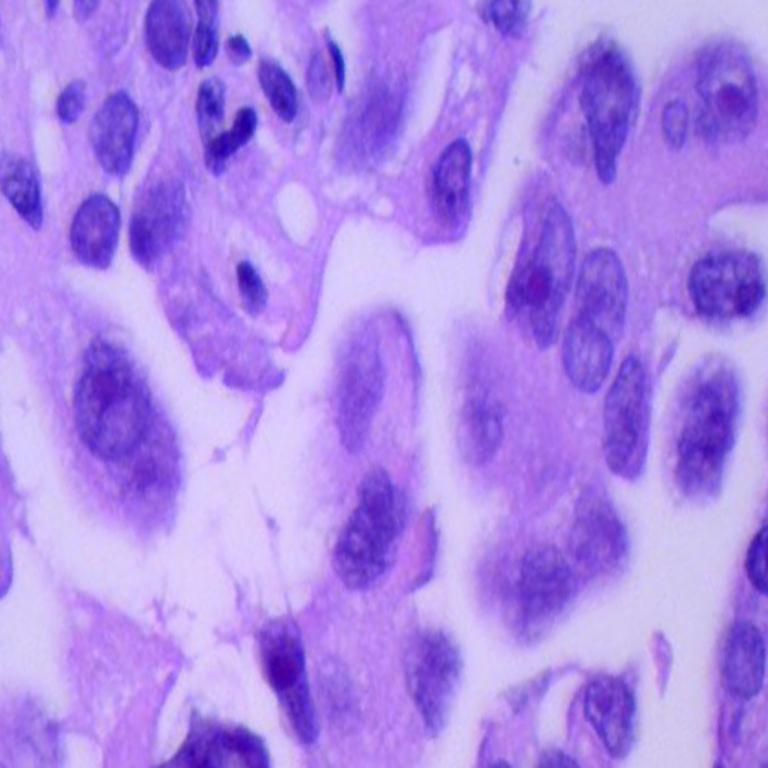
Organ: lung
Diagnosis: adenocarcinomas